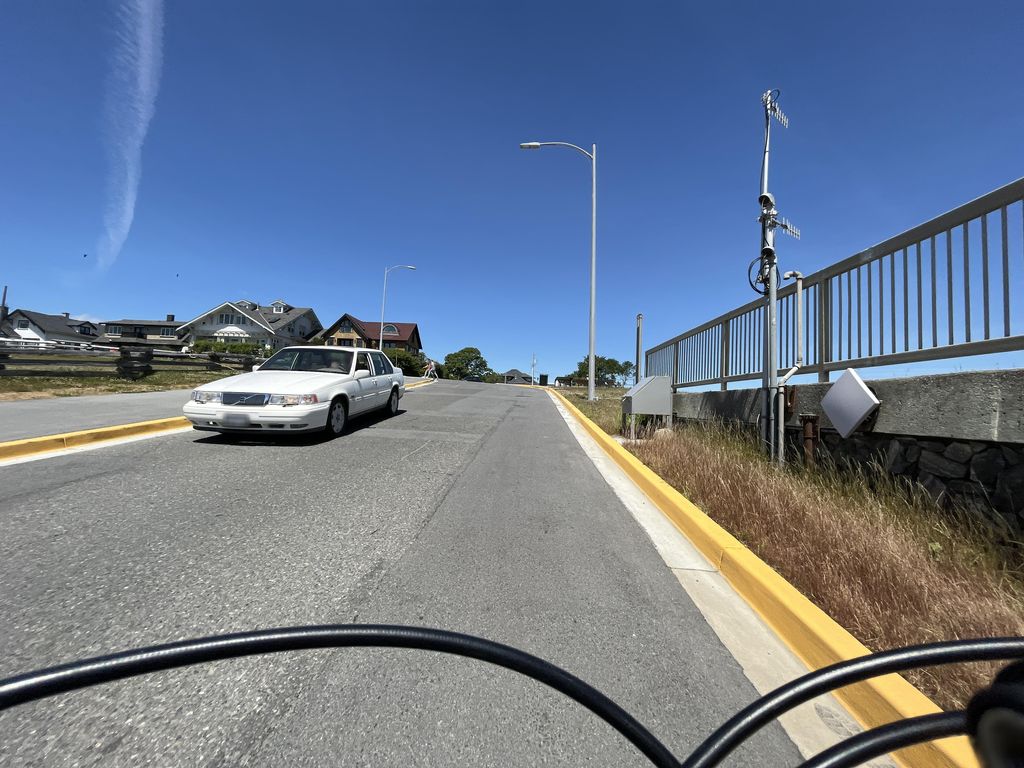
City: victoria